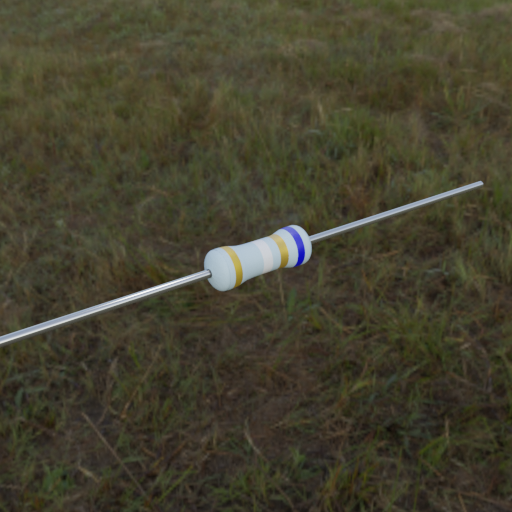
Resistor colour bands (in order): gold, white, gold, blue